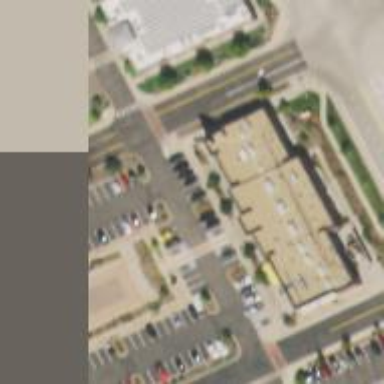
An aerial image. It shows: Parking space is available.